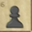
Piece: bP